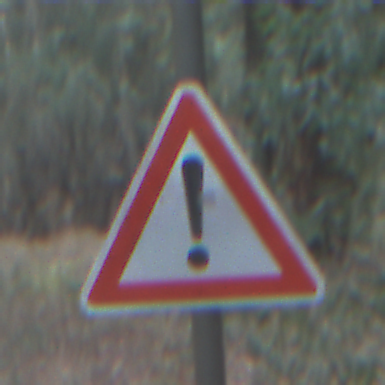
Verkehrszeichen: Gefahrenstelle
Umgebung: Outdoor, Nature
Tageszeit: SunriseSunset
Wetter: NotSpecified
Licht: Natural
Jahreszeit: Autumn
Kontrast: MediumContrast